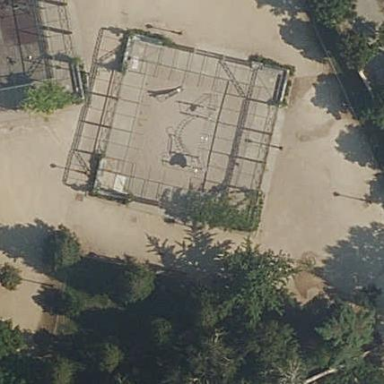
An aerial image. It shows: Playground area for leisure activities on the land.